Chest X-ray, PA view. Patient: 56 years old, sex F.
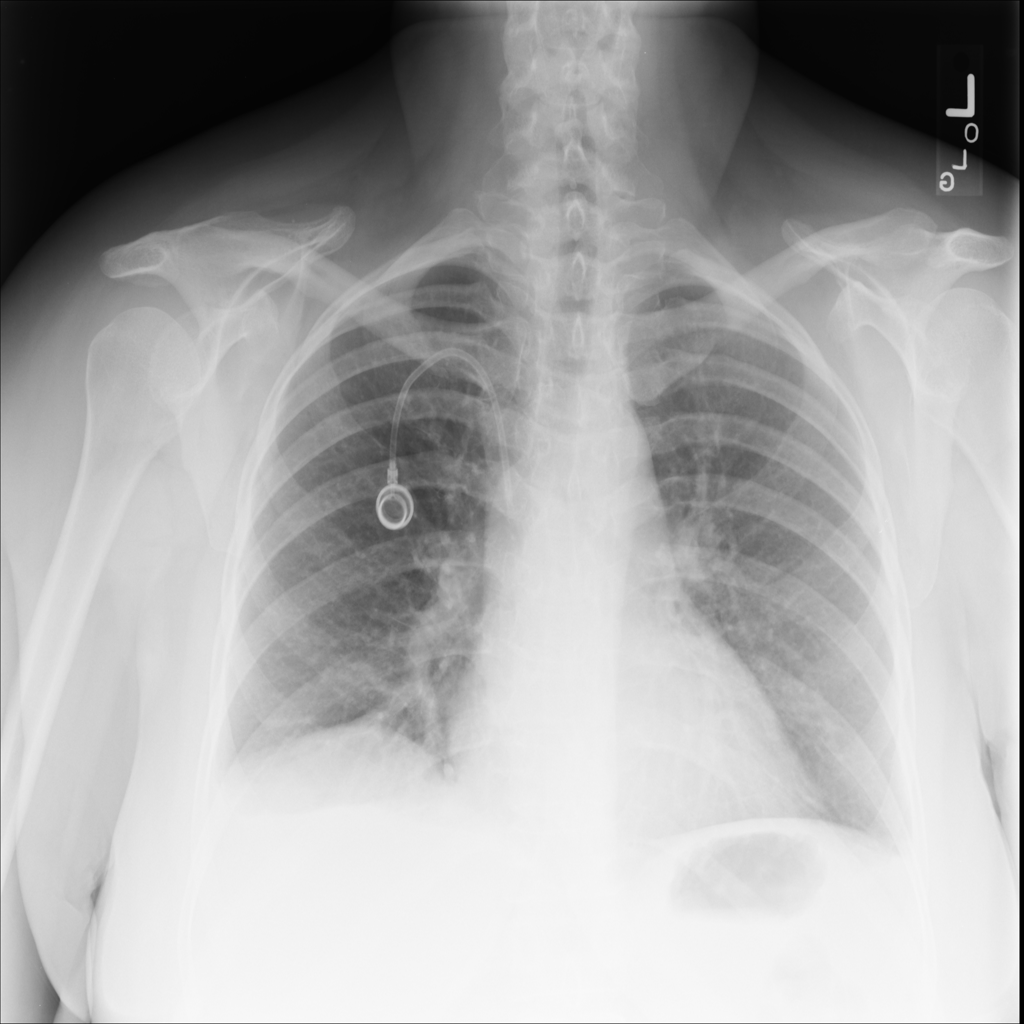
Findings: Effusion